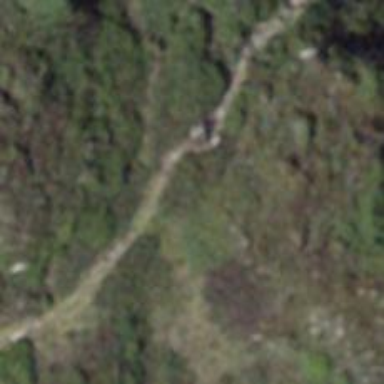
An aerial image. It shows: Path.